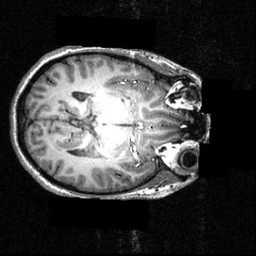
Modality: T1w
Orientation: axial
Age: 24
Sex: female
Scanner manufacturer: siemens
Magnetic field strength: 3.951 T
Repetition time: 1.5 s
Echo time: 0.00335 s